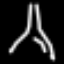
Label: The Eiffel Tower